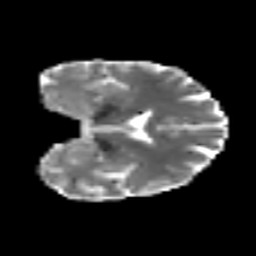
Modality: MD
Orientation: coronal
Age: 37
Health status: ill
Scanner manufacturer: philips
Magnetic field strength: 3 T
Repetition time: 9 s
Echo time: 0.127 s